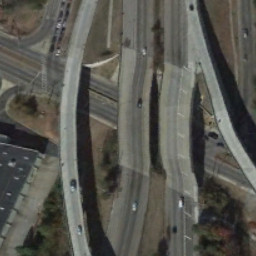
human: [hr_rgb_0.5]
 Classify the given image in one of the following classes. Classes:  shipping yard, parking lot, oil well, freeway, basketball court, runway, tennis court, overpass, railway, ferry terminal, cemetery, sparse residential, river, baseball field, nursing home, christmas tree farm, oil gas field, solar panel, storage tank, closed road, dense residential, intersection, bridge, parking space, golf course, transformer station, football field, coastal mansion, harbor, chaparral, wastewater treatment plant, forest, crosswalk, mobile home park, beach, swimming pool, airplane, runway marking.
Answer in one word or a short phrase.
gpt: overpass